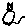
Label: cat